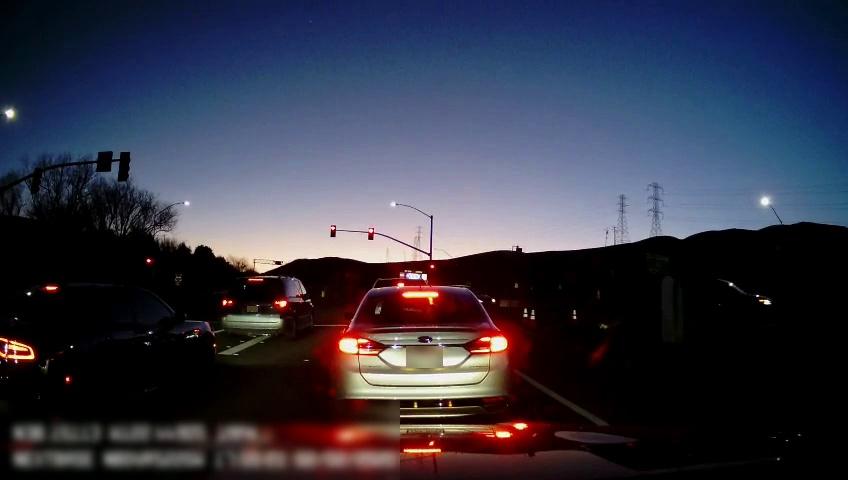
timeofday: Dusk/Dawn/Twilight
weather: Other
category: Drivable Space
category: Vehicles | Car
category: Vehicles | Car
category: Vehicles | Car
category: Vehicles | SUV
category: Vehicles | Car
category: Vehicles | Car
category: Lanes | Current Lane
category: Lanes | Current Lane
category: Lanes | Alternate Lane
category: Traffic | Lights
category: Traffic | Lights
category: Traffic | Lights
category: Traffic | Lights